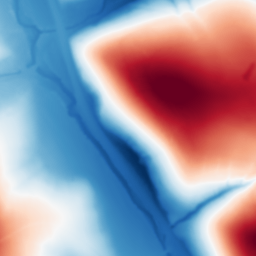
Category: multiscale
Decomposition family: dog
Decomposition parameters: sigma_low: 1
sigma_high: 100
Upsampling method: quintic
Upsampling parameters: scale: 4
Upsampling scale: 4